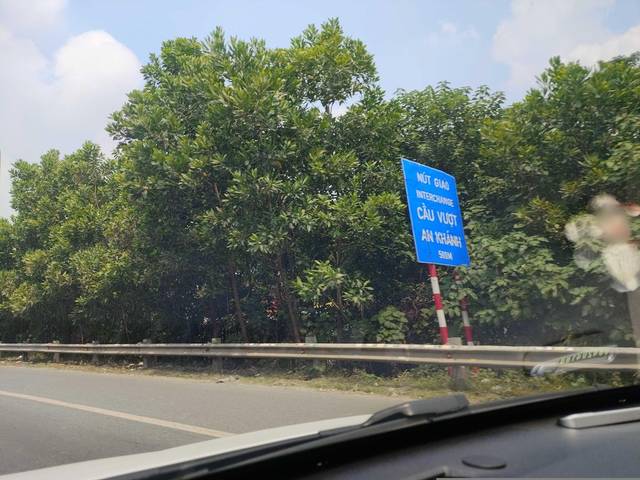
Region: Vietnam
Coordinates: 21.011, 105.725